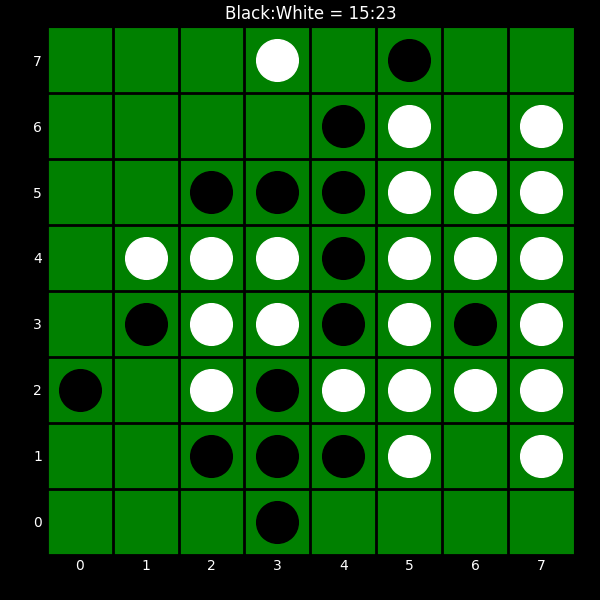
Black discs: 15
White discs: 23